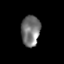
Tissue: lung
Cell type: Epithelial cells
Senescence score: 0.2342
Nuclear area (px): 570
Mean DAPI intensity: 117.112